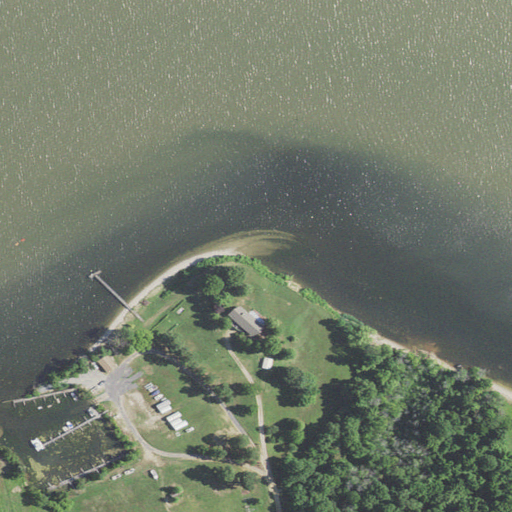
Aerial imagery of cape in Virginia named Waugh Point containing open water, herbaceous wetlands, deciduous forest, open development, woody wetlands, cultivated crops, low intensity development, medium intensity development, and high intensity development